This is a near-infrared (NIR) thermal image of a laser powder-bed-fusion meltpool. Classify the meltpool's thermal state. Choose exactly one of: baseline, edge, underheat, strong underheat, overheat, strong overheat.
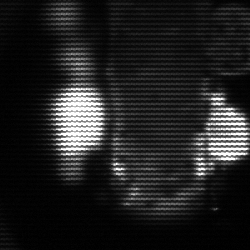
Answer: strong underheat